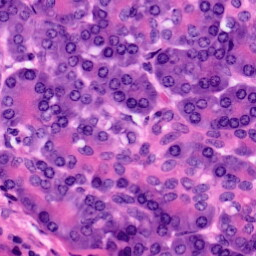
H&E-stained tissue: Pancreatic